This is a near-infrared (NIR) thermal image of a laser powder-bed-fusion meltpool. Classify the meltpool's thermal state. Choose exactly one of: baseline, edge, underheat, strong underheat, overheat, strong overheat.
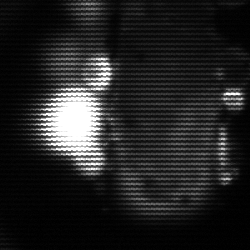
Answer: strong underheat